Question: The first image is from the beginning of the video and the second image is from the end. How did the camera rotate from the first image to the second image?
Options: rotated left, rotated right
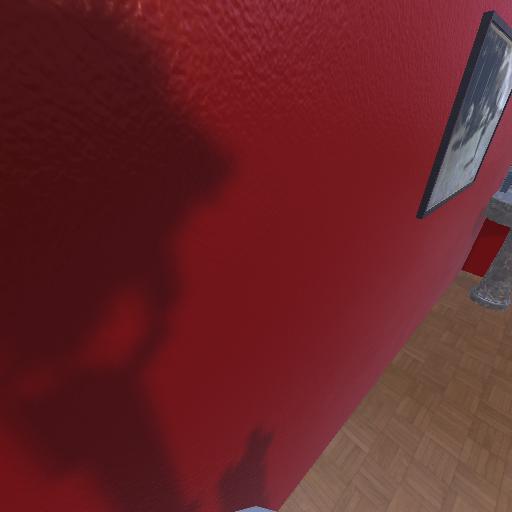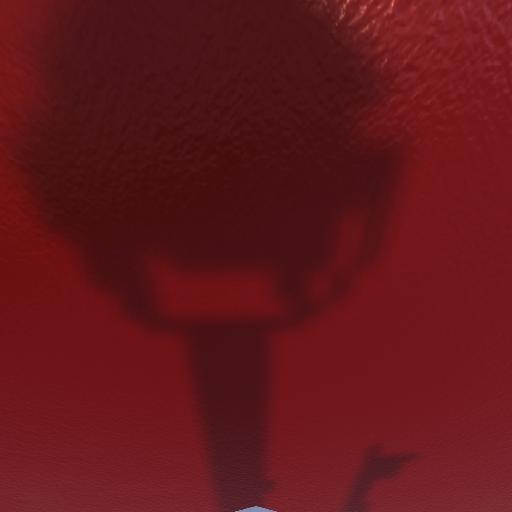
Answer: rotated left